Question: When I work on C currently, I use Xcode and just press in the Debugger Console which shows all the program's output.

I want to test iterating through command line arguments now. I tried to fake it with...
'''
int main() {
char *argv[] = {"echo","-n","hello world!"};
int argc = 3;
}
'''
But trying to iterate through 'argv' kept giving me an error...
> error: lvalue required as increment operand
When I tried to '++argv'.
So, I'm wondering, how can I give some command line arguments to my program when I run it this way, or do I need to compile and then run it with Terminal?
Thanks!
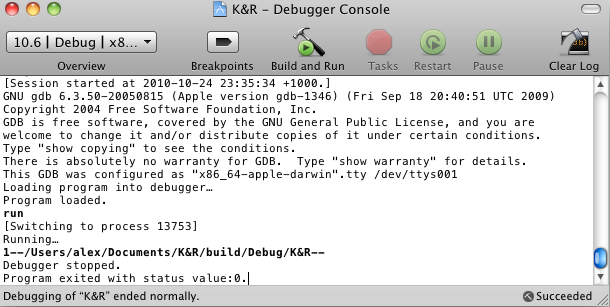
Answer: Go to 'Project -> Edit Active Executable' and add your arguments on the 'Arguments' tab.